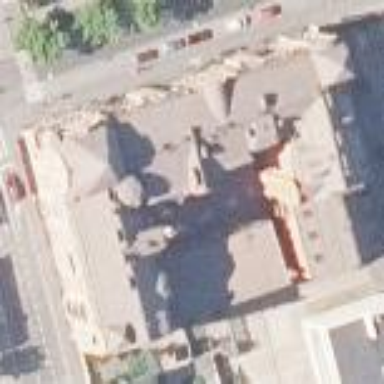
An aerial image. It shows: Gabled building with maroon-colored roof.